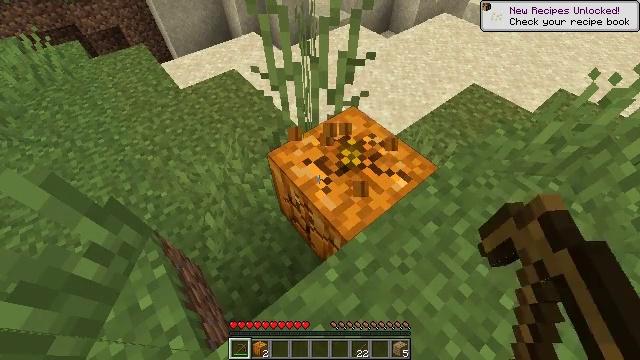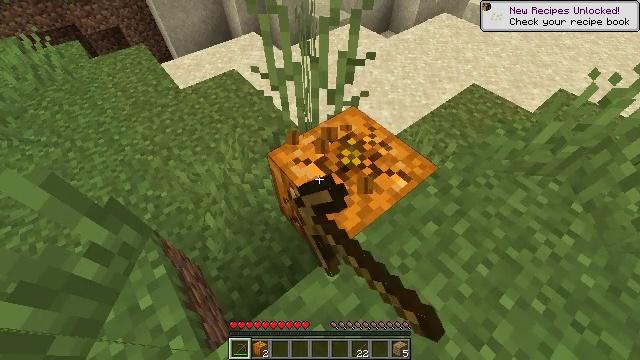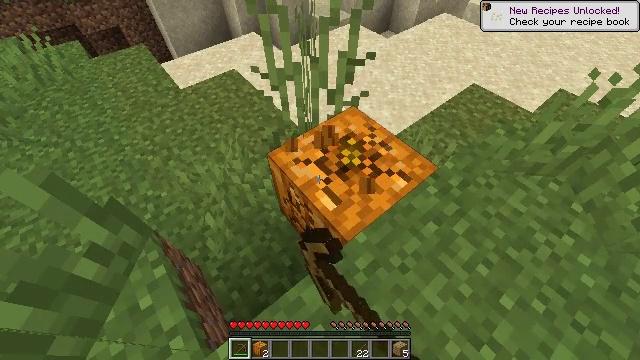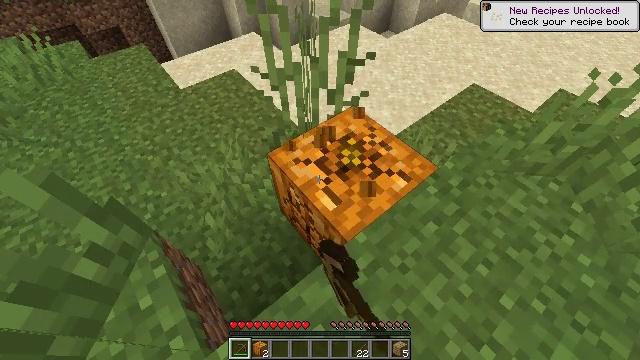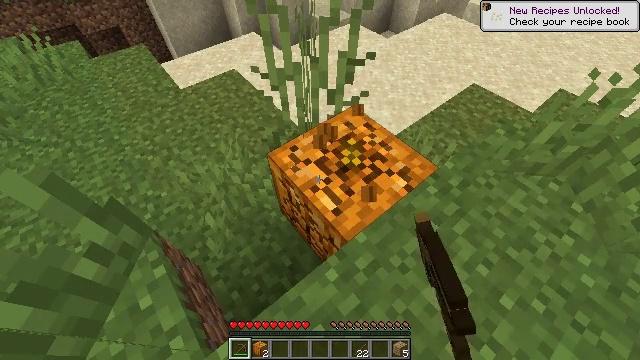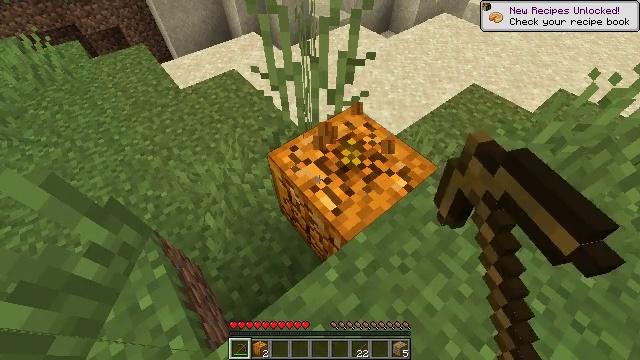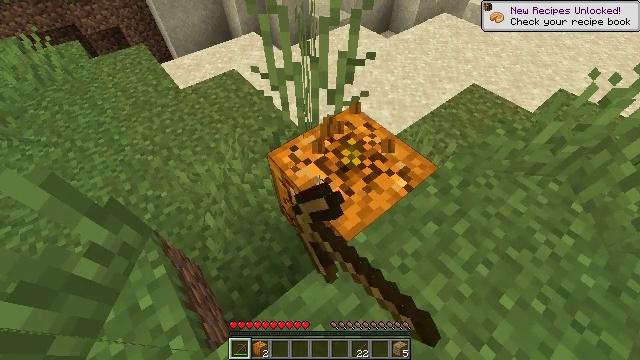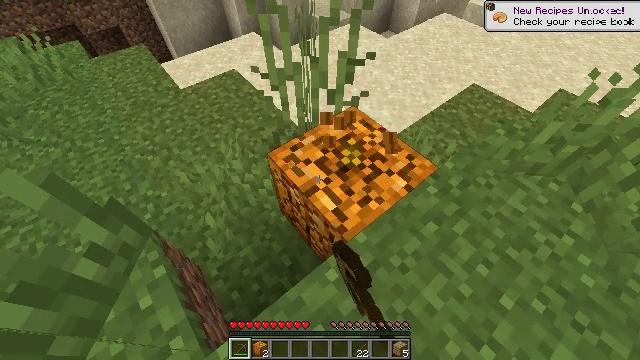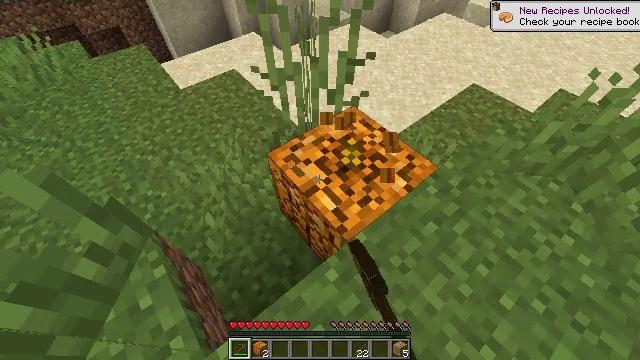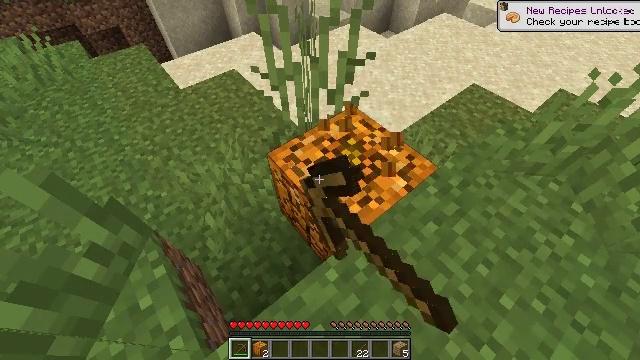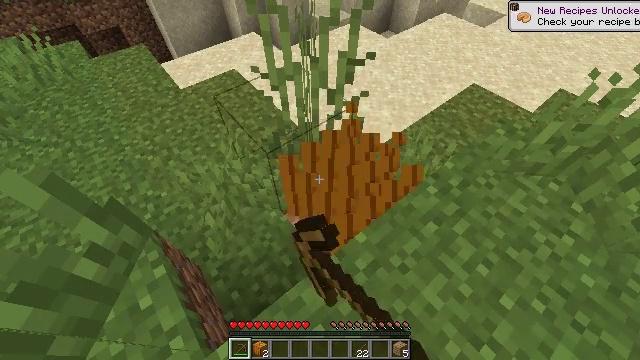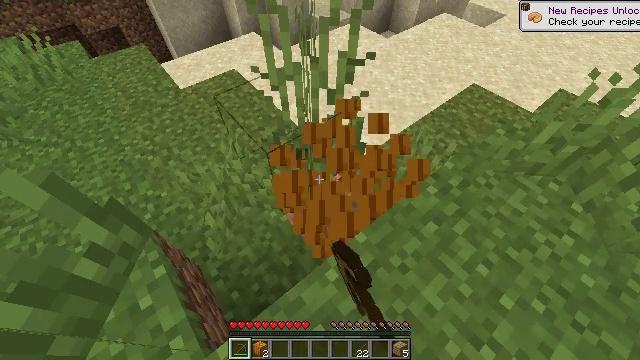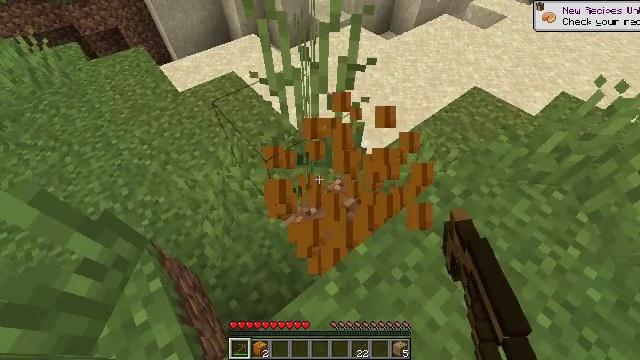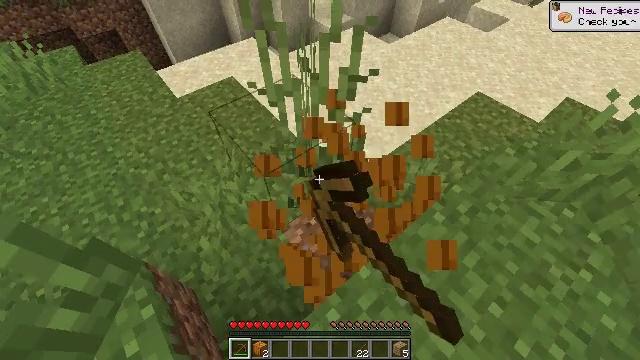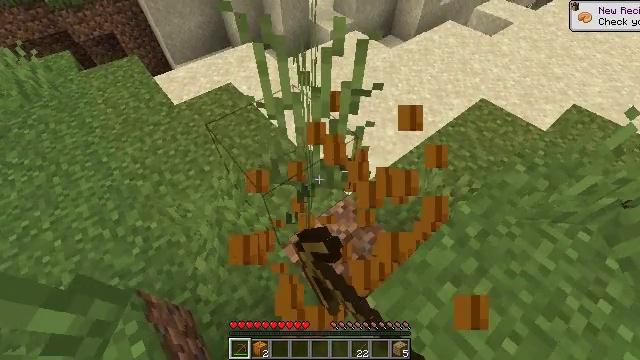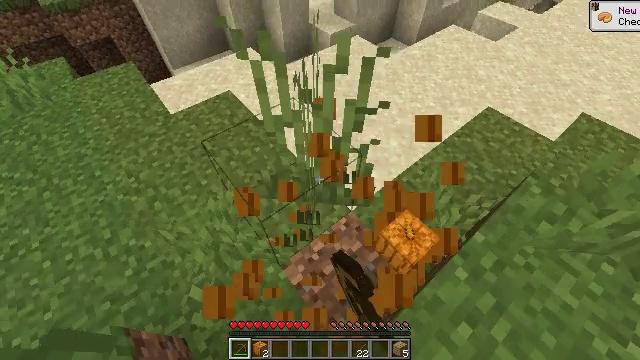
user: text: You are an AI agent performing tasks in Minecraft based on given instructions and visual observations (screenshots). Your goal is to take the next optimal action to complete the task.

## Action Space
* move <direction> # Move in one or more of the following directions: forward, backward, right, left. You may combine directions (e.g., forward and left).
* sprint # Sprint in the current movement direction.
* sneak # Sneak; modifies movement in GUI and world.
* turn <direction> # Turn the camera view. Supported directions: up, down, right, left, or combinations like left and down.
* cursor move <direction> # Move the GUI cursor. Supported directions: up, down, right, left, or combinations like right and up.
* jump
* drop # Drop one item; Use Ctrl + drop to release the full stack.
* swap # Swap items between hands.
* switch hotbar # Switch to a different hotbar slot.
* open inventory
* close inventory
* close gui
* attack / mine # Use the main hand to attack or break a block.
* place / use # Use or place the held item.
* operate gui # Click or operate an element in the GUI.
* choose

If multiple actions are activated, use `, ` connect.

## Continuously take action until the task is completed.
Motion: motion action
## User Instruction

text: Break the pumpkin to collect it.
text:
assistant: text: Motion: attack / mine
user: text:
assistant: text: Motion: attack / mine
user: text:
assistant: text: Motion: attack / mine
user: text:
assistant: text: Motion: attack / mine
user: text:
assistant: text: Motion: attack / mine
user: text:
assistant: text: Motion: attack / mine
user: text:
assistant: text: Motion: attack / mine
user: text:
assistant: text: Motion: attack / mine
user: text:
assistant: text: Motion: attack / mine
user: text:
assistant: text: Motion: attack / mine
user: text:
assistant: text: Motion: attack / mine
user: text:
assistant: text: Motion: move forward, attack / mine
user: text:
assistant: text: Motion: move forward, attack / mine
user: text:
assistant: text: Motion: move forward, attack / mine
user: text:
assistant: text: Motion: move forward, attack / mine
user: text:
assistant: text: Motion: no_op